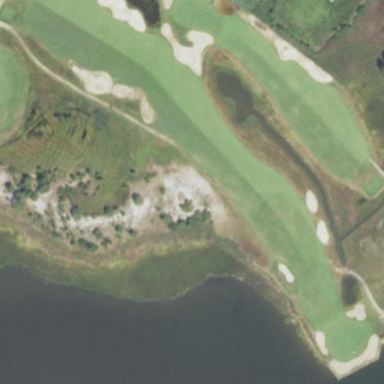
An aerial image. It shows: Water hazard on golf course. The hazard is natural water feature.